Field crop: maize
Growth stage: 1
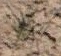
Species: salsola